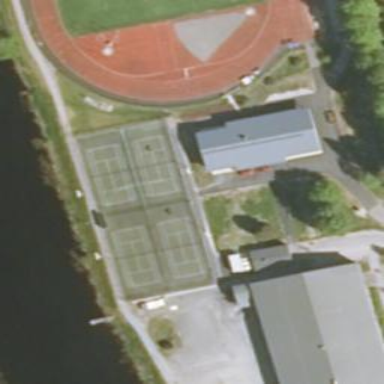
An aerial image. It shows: Tennis court with fence surrounding it. The court is located in leisure land pitch.